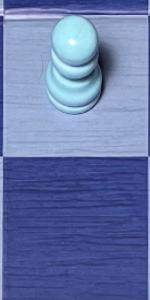
Label: Empty